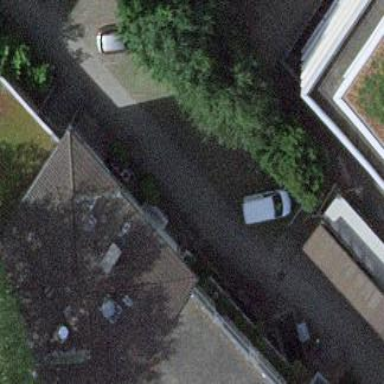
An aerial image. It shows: Part of building.